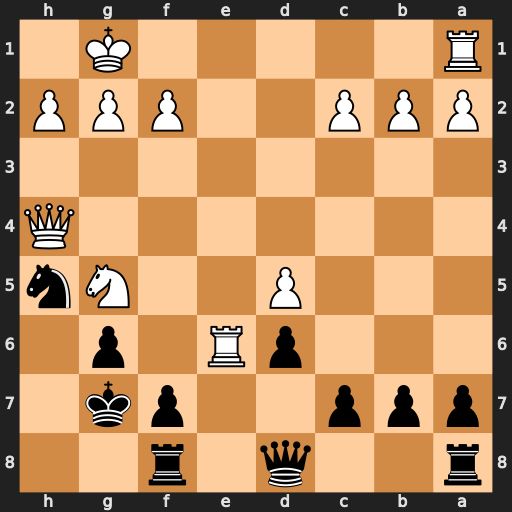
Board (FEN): r2q1r2/ppp2pk1/3pR1p1/3P2Nn/7Q/8/PPP2PPP/R5K1
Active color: b
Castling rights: -
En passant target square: -
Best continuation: Kh6 Nxf7+ Rxf7 Qxd8 Rxd8